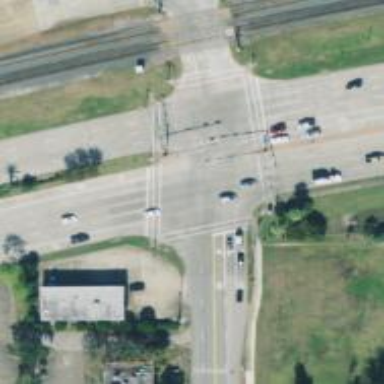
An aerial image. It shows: Footway with crossing lines.